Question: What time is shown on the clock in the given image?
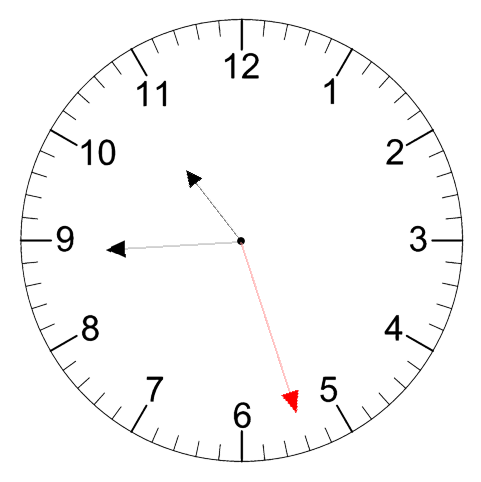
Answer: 10:44:27